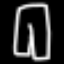
Label: pants